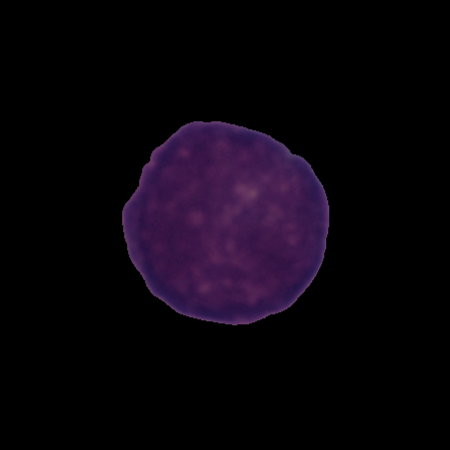
Label: cancer